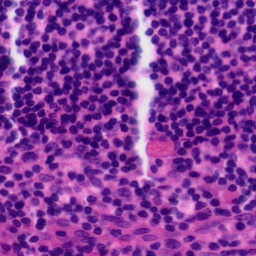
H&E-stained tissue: Tonsil